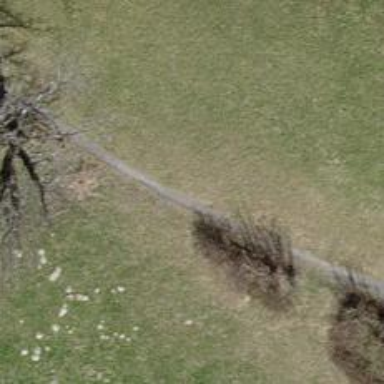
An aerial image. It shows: Path with excellent trail visibility.